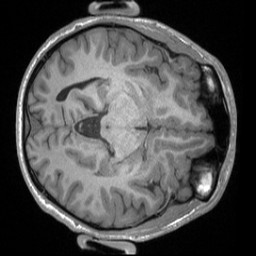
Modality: T1w
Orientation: axial